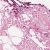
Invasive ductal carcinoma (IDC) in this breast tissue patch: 0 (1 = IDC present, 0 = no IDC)